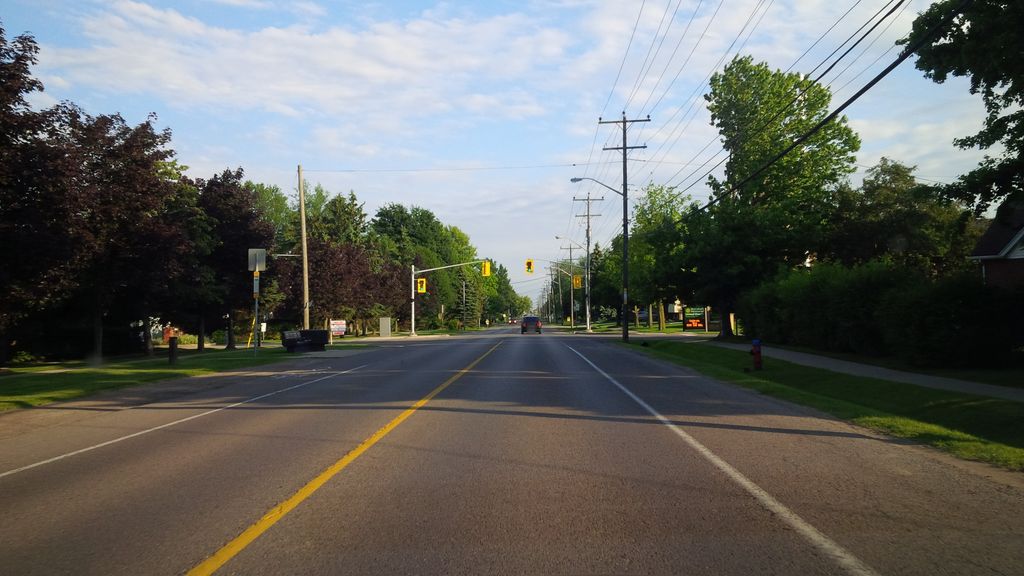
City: hamilton